Question: <URL> and can't figure out how to return errors back to the client from server side validation rules
I use fluent validation on my serverside to validate before persisting to a database. This works great except I don't see how to return errors when editing in inline mode. If I don't persist the values to the databse, the client still shows the value which should be rejected.
What is the recommended way to return an error after someone commits an inline edit so you will get some popup on the client side showing the error and it will stay in edit state ?
---
NOTE: this image below is in response to Oleg's comment and answer below

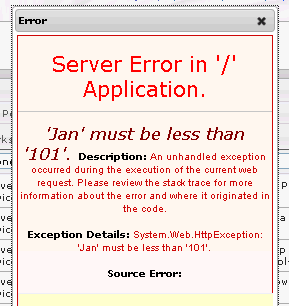
Answer: The recommend way is to use any HTTP error code in the response on the submitting of wrong data and to return the error description in the body of the response. If you need some more specific action like displaying another dialog with the error information, setting of focus on a field, marking some fields with CSS class 'ui-state-error' or something like that you should use 'errorfunc' callback function.
If 'restoreAfterError' is 'false' the inline editing will be continued.
: I mention in comments that the server should produce the error message as the response. In case of ASP.NET MVC the default message is HTML text which you posted as the first picture. If you use 'HandleJsonExceptionAttribute' which I described in my <URL> or use the '$.parseJSON' function directly:
'''
errorfunc: function(rowid, res) {
var errorText = $.parseJSON(res.responseText).Message;
$.jgrid.info_dialog($.jgrid.errors.errcap,
'<div class="ui-state-error">' + errorText + '</div>',
$.jgrid.edit.bClose,
{buttonalign: 'right'});
}
'''